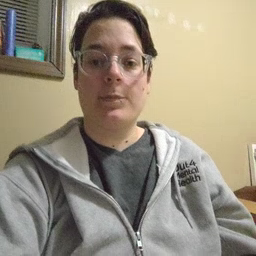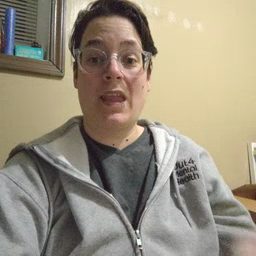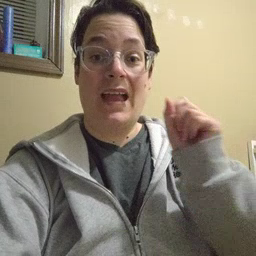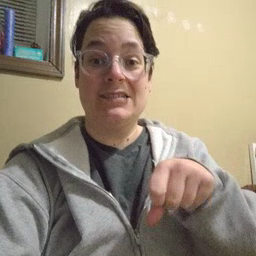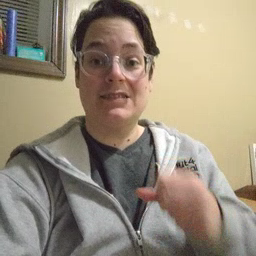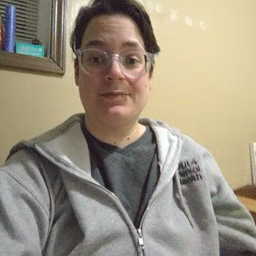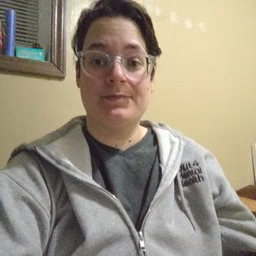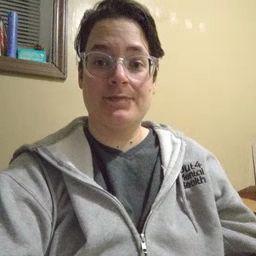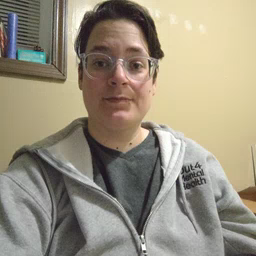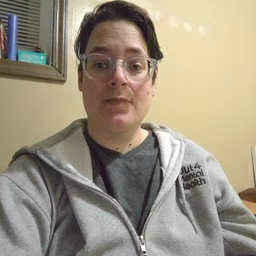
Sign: can